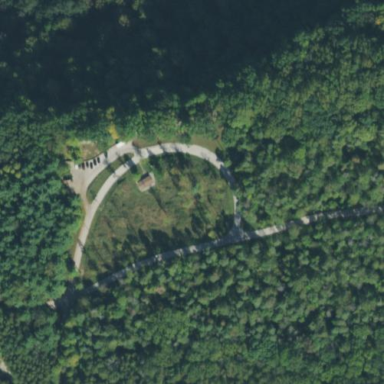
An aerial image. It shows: Picnic site popular for tourists.